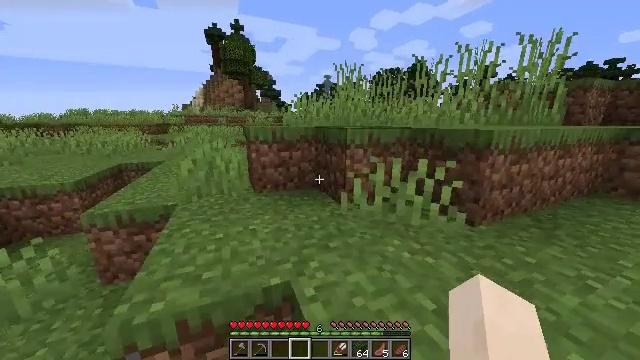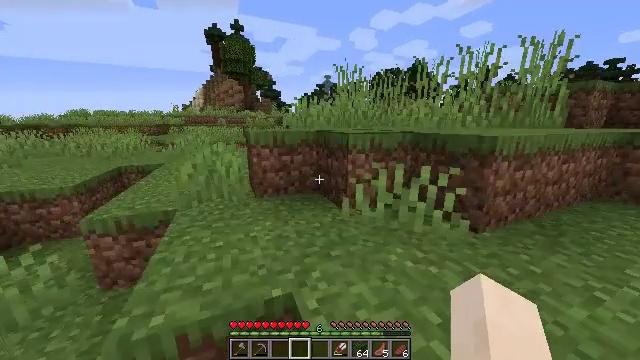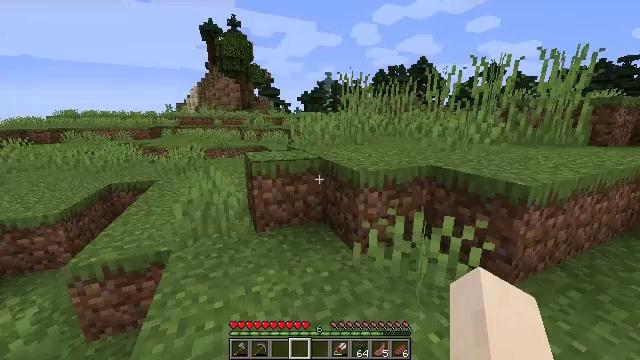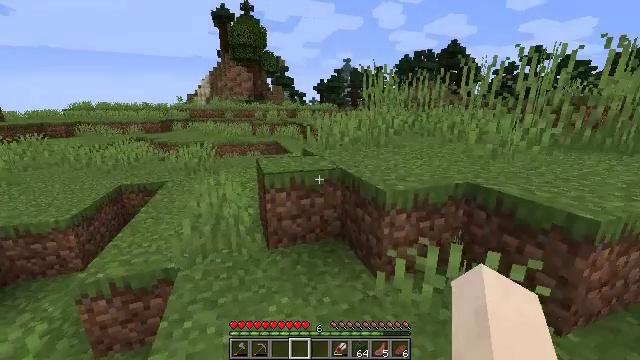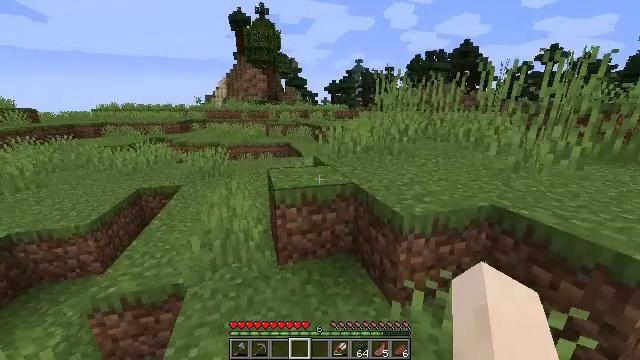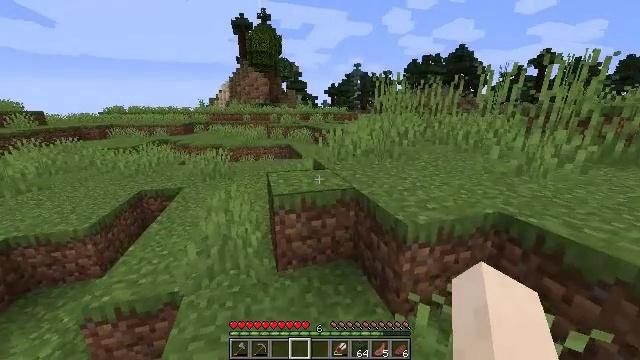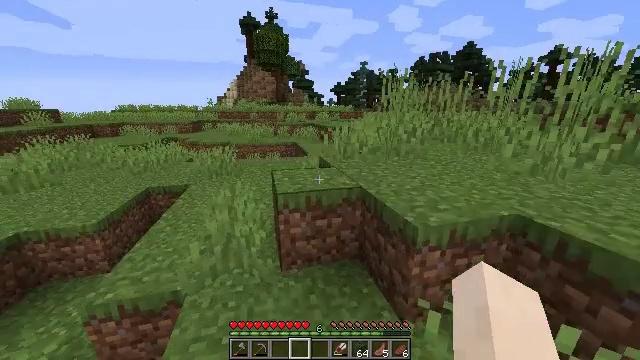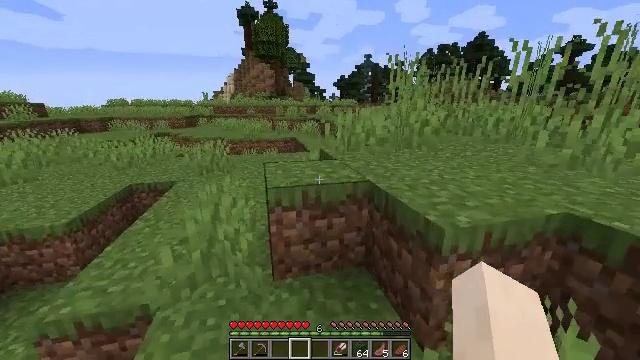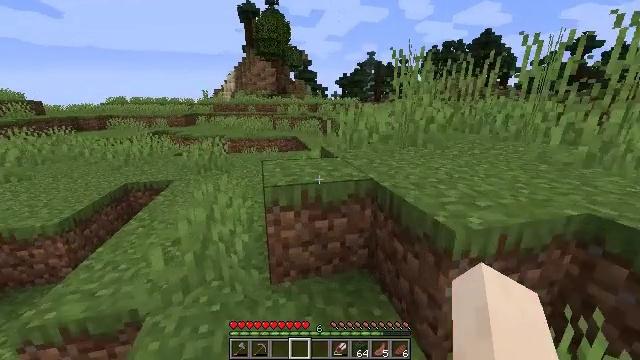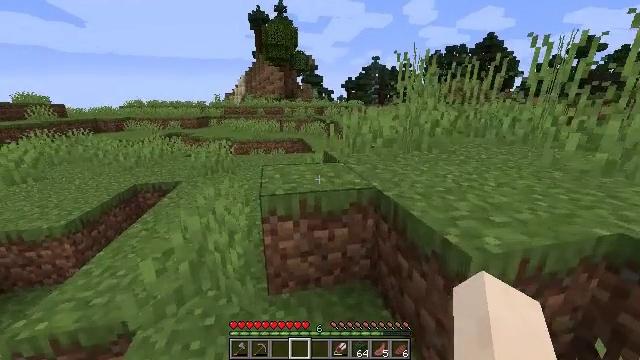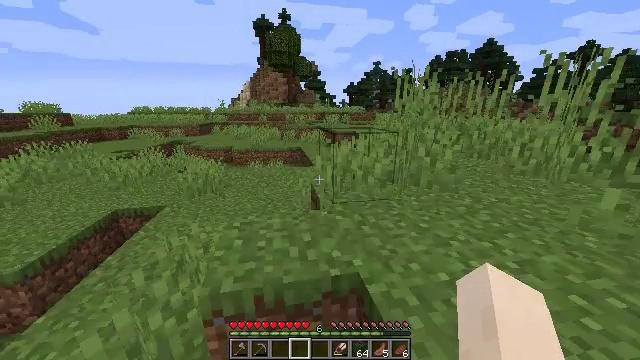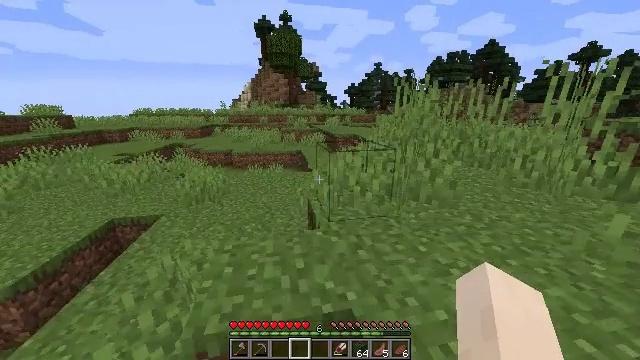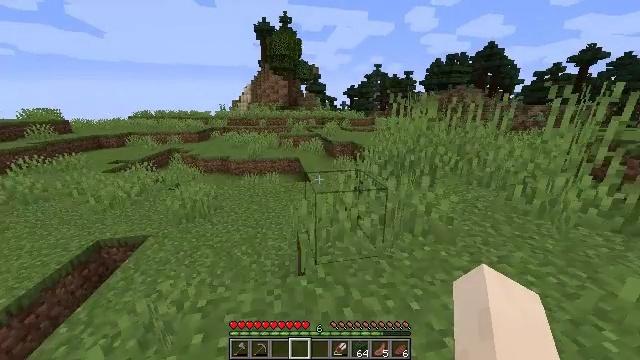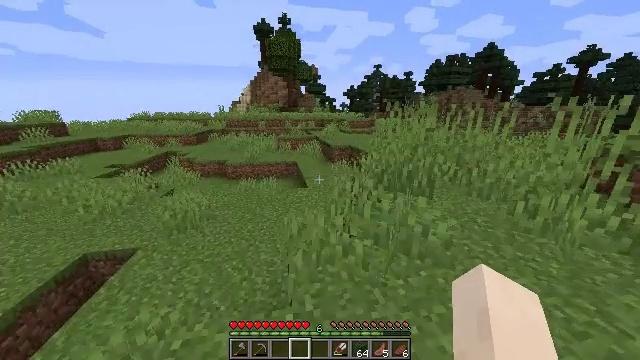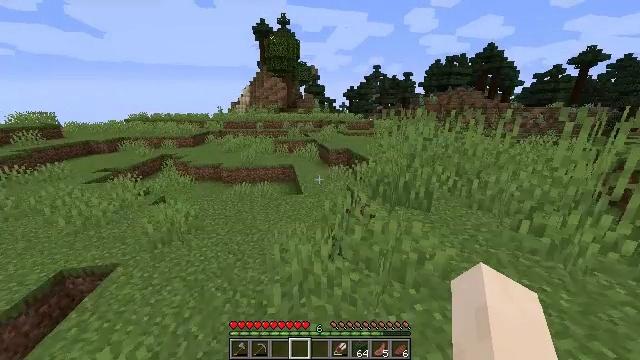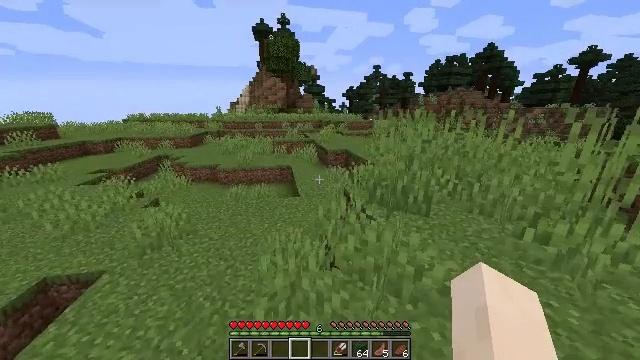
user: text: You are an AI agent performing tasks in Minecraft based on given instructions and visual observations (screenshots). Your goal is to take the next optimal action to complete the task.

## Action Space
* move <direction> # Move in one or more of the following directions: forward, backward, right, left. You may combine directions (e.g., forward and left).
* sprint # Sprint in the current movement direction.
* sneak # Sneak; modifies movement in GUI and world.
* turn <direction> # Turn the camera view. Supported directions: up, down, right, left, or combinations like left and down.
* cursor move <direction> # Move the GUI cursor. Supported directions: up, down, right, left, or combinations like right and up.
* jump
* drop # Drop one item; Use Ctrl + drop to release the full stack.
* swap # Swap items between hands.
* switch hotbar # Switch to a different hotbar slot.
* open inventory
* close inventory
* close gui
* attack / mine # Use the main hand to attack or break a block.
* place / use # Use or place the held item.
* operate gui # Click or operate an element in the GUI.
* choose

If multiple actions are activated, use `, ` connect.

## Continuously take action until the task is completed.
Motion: motion action
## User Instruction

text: Make a white carpet on the crafting table.
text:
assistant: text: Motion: move forward and move right, sprint, jump
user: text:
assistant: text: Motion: move forward and move right, sprint, jump
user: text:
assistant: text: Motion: move forward and move right, sprint, turn left and down, jump
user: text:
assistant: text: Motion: move forward and move right, sprint, turn left, jump
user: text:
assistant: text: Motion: move forward, sprint, jump
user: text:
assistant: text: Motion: move forward, sprint, turn left, jump
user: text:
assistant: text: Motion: move forward and move right, sprint, jump
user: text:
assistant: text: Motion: move forward and move right, sprint, jump
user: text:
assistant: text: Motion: move forward and move right, sprint, turn left, jump
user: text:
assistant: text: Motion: move forward and move right, sprint, jump
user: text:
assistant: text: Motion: move forward and move right, sprint, jump
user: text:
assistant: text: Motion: move forward and move right, sprint, jump
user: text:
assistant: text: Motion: move forward and move right, sprint, jump
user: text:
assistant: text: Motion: move forward and move right, sprint, jump
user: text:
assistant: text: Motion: move forward and move right, sprint, jump
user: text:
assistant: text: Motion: move forward and move right, sprint, jump
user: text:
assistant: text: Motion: move forward and move right, sprint, jump
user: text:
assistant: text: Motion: move forward and move right, sprint, jump
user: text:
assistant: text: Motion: move forward and move right, sprint, jump
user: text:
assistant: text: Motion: move forward and move right, sprint, jump
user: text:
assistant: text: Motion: move forward and move right, sprint, jump
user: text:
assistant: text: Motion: move forward and move right, sprint, jump
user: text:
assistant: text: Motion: move forward and move right, sprint, jump
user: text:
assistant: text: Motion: move forward and move right, sprint, jump
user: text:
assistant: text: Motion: move forward and move right, sprint, jump
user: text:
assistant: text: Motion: move forward and move right, sprint, jump
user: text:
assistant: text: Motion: move forward and move right, sprint, jump
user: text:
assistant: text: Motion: move forward and move right, sprint, jump
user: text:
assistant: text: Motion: move forward and move right, sprint, jump
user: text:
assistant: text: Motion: move forward and move right, sprint, jump